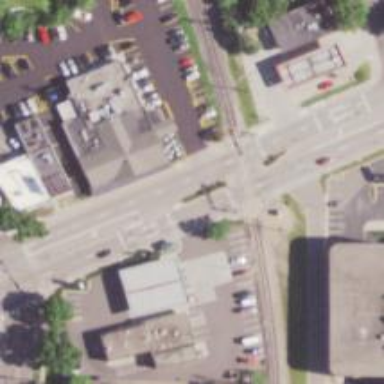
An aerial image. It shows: Railway crossing.